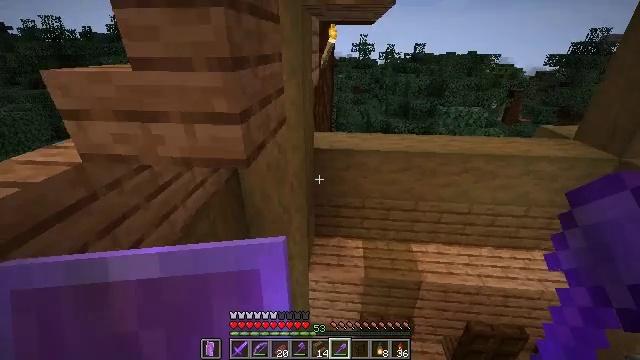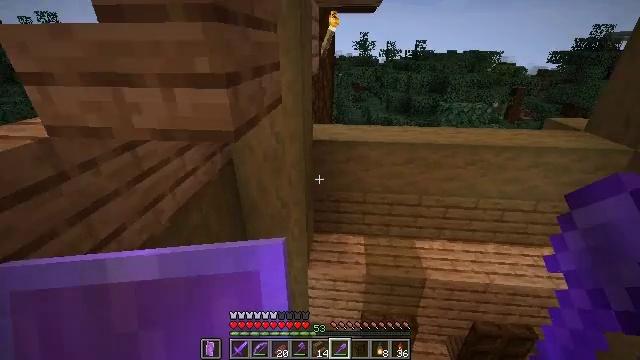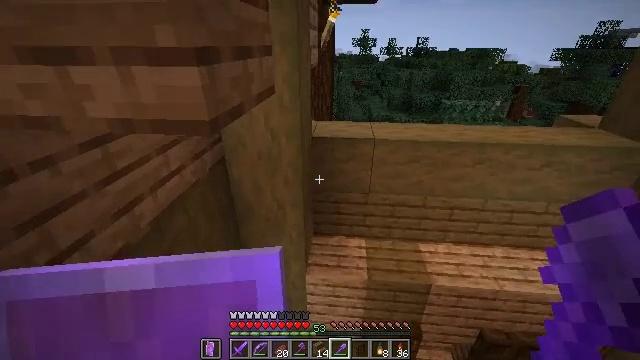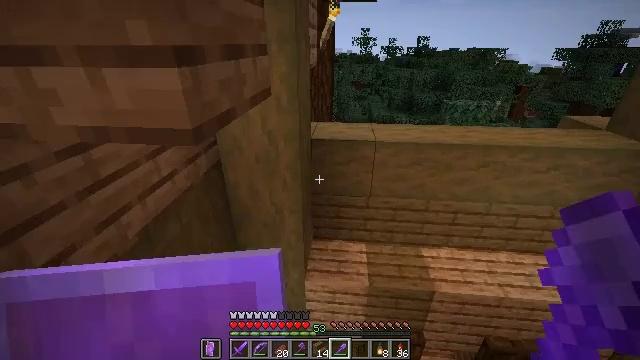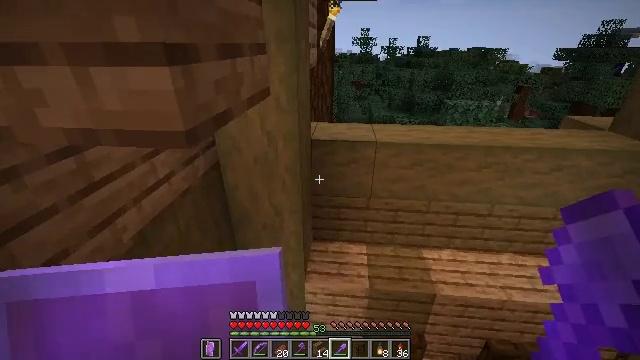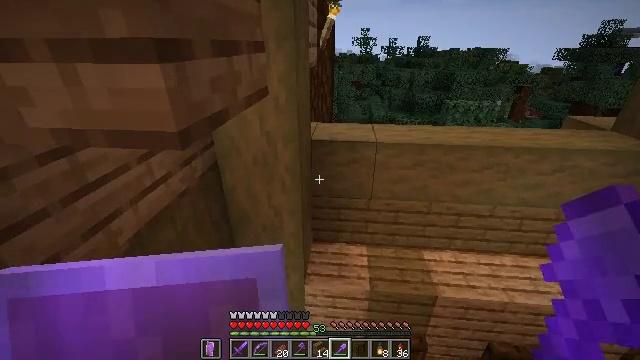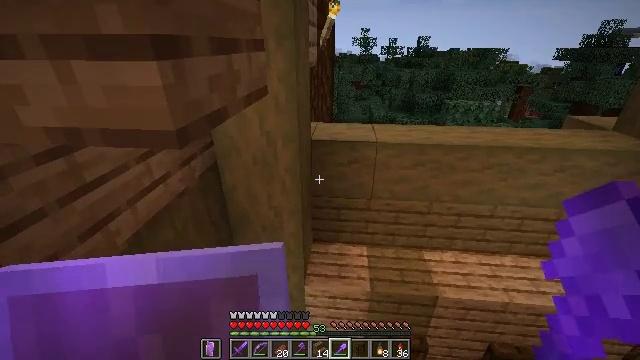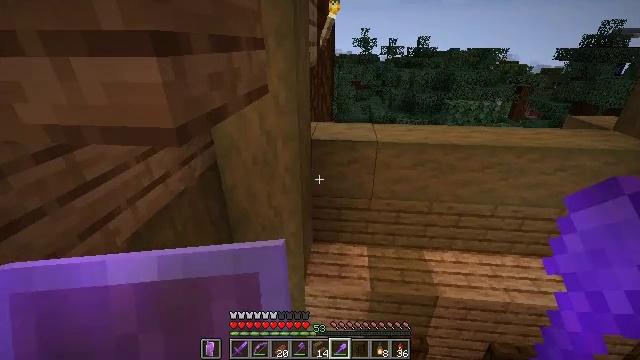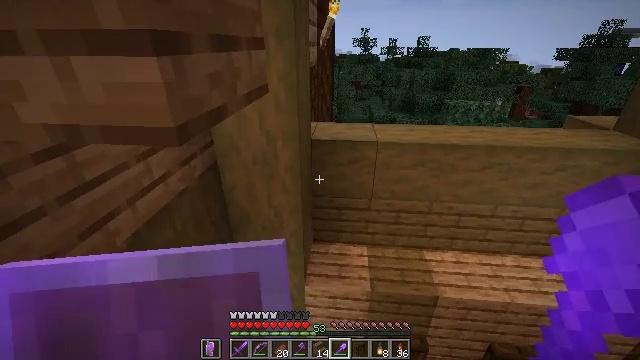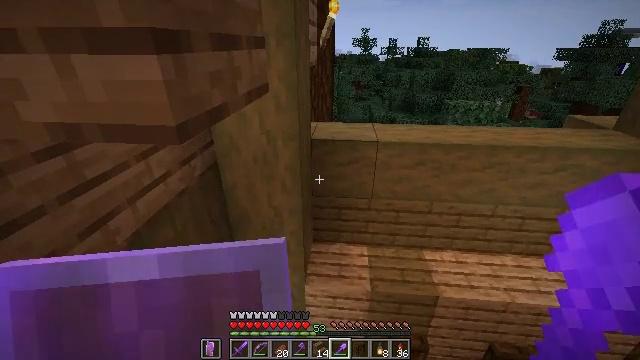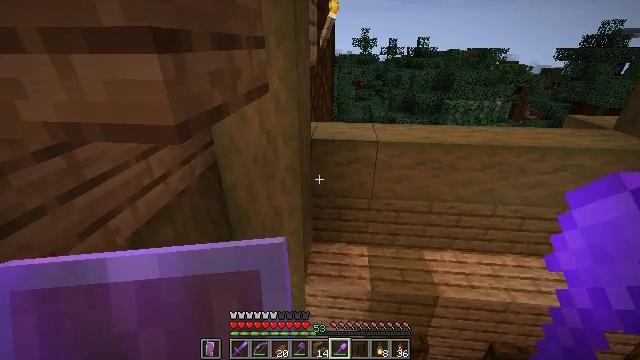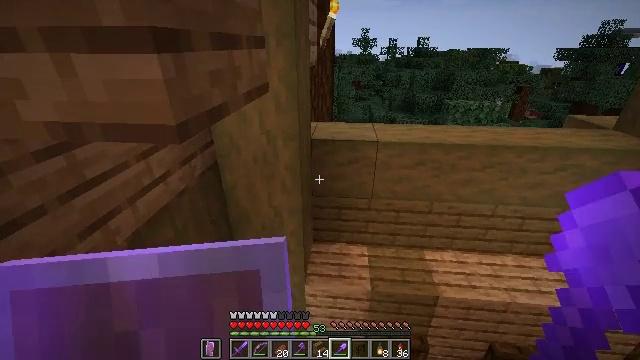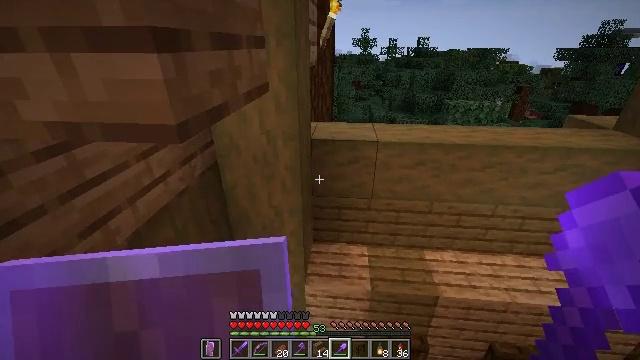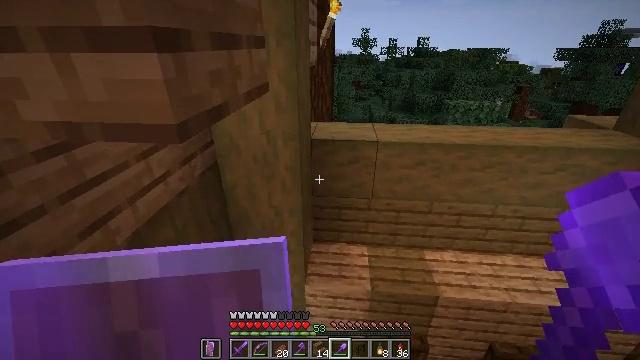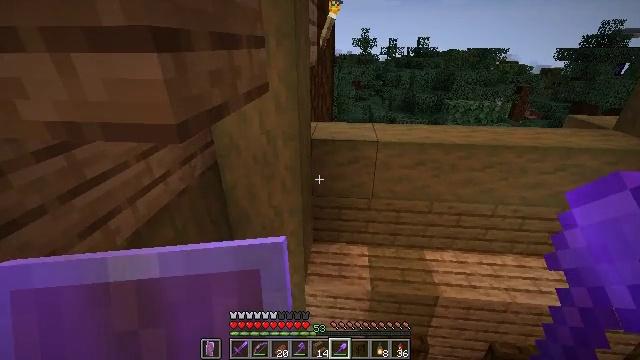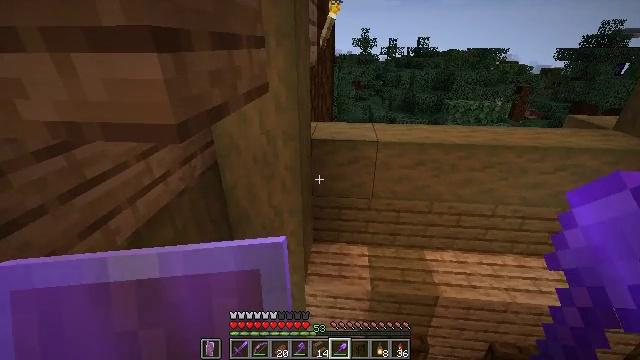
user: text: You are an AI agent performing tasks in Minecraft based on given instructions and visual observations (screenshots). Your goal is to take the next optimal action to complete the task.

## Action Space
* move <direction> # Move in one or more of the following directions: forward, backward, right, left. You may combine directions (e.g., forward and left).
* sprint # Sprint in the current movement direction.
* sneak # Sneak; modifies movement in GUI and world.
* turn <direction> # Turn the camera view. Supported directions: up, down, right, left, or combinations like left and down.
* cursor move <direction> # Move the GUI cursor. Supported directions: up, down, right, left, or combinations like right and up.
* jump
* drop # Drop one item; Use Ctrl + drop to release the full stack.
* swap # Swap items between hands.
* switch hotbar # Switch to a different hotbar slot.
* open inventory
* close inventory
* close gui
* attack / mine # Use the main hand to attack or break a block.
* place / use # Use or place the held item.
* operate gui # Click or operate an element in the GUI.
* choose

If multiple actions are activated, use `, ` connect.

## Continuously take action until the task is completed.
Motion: motion action
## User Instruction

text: Destroy the beehive to relocate it.
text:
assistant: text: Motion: sneak
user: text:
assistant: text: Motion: sneak
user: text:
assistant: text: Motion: sneak
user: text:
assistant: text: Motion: sneak
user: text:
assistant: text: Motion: sneak
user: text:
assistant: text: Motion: sneak
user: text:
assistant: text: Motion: sneak
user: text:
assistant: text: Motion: sneak
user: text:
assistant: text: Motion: sneak
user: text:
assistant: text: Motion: sneak
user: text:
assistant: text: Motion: sneak
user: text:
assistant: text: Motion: sneak
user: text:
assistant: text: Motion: sneak
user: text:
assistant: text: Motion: sneak
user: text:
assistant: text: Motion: sneak
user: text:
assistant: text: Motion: move back, sneak
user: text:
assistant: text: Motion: move back, sneak
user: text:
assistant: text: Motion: move back, sneak, turn left
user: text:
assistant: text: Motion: move back, sneak, turn left
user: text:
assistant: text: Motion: move back, sneak, turn left
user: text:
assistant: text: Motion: move back, sneak, turn left
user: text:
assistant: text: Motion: move back, sneak, turn left
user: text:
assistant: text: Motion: move back, sneak
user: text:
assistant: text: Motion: move back, sneak
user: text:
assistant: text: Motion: move back, sneak
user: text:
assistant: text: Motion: move back, sneak
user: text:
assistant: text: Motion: move back, sneak
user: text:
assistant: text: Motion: move back, sneak
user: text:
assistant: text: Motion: move back, sneak, turn right
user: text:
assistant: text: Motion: move back, sneak, turn right and down